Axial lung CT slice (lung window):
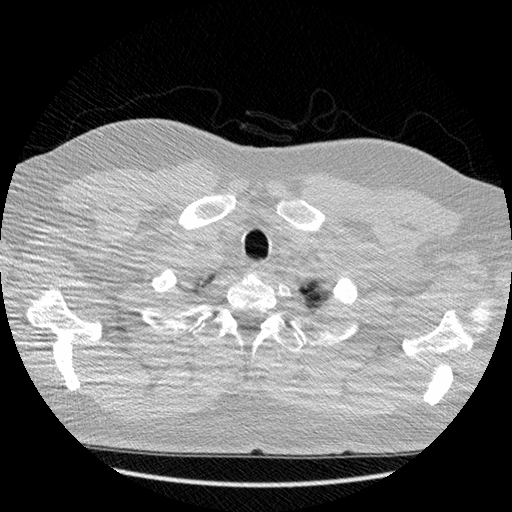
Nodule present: no